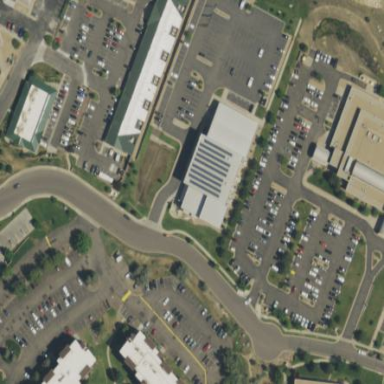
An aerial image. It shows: Commercial area.